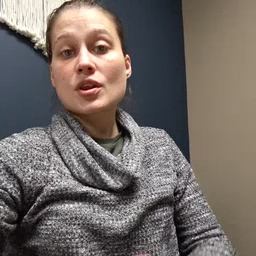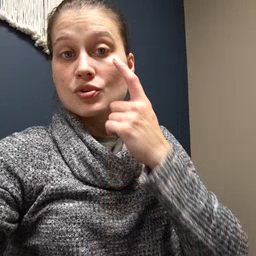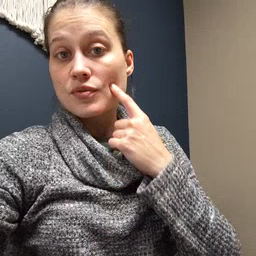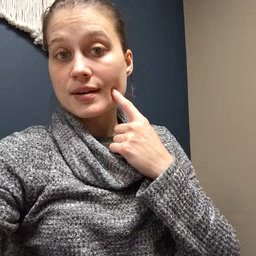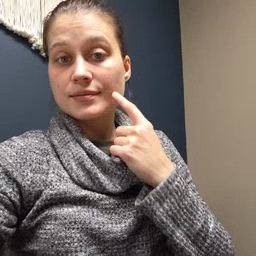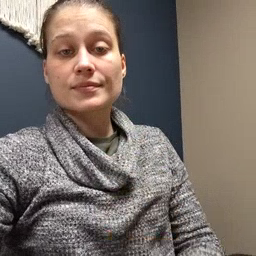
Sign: cry